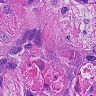
Metastatic tissue present: yes